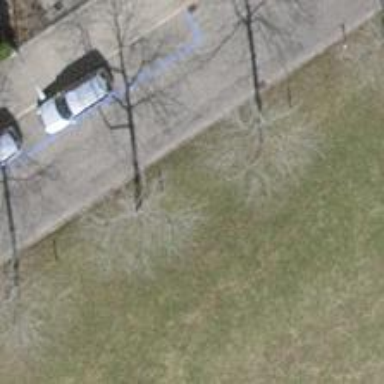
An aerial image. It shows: Parking lane with asphalt surface.